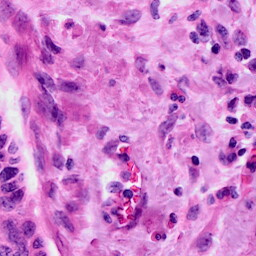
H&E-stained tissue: Cervix